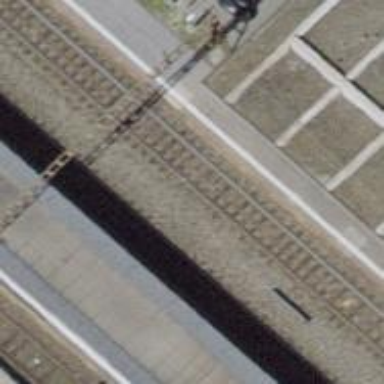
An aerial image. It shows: Stop position for public transport on the railway.